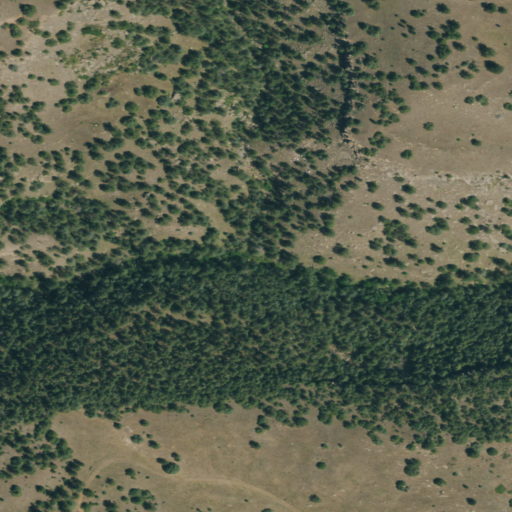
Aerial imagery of valley in South Dakota named South Knappie Canyon containing evergreen forest, grassland, and shrub